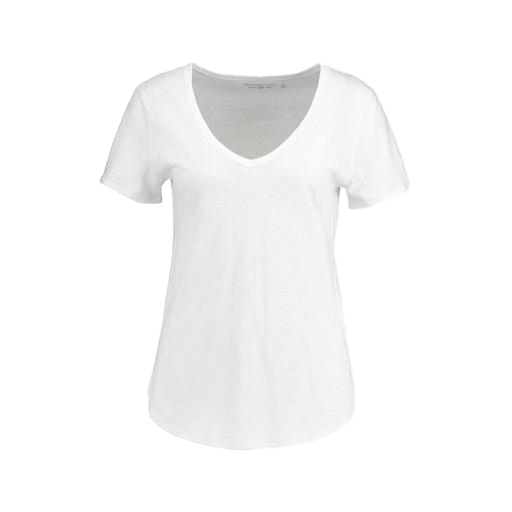
white v-neck slub t-shirt, white v-neck t-shirt only macy, white v-neck jersey tee, white background